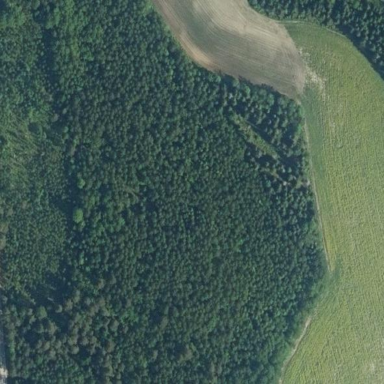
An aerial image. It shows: Forest area.